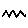
Label: zigzag